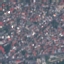
Land use / land cover: Residential